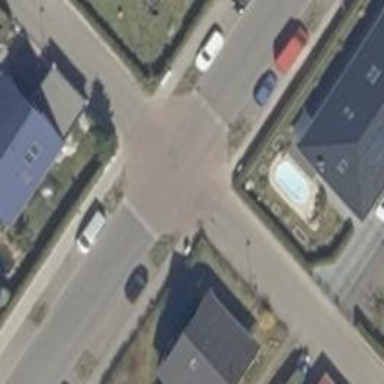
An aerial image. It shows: Unmarked crossing on the road.